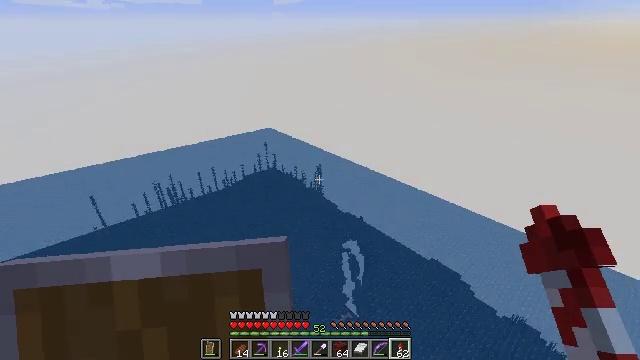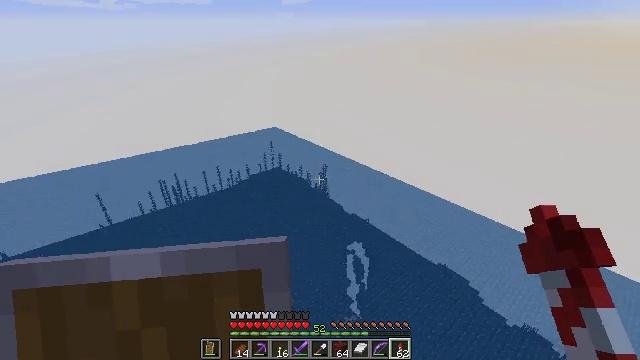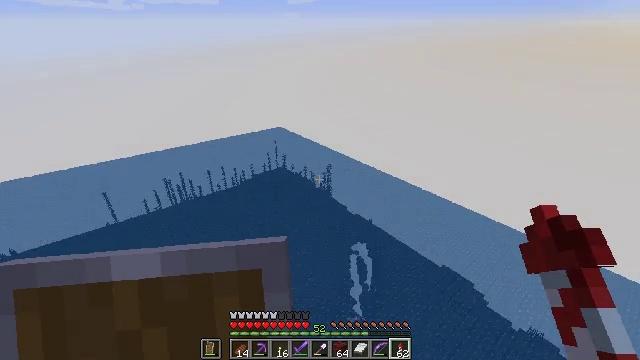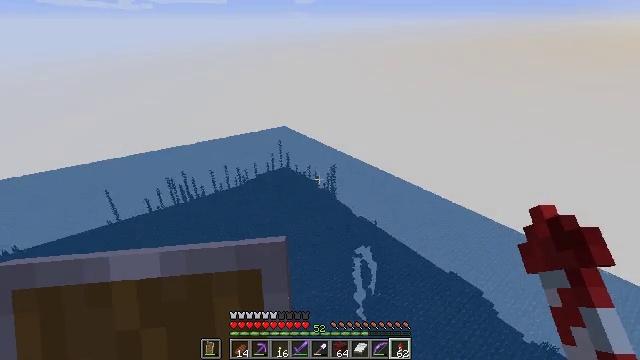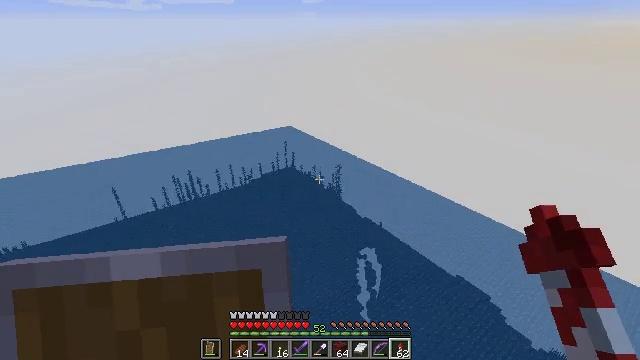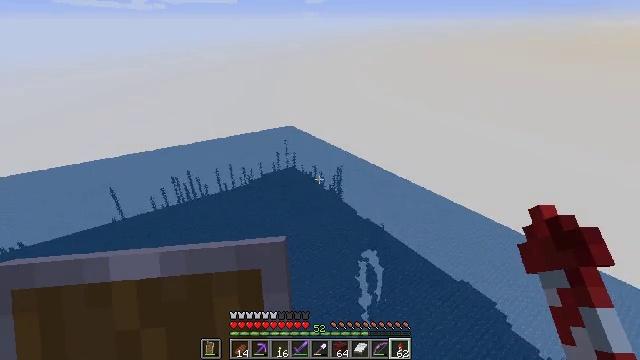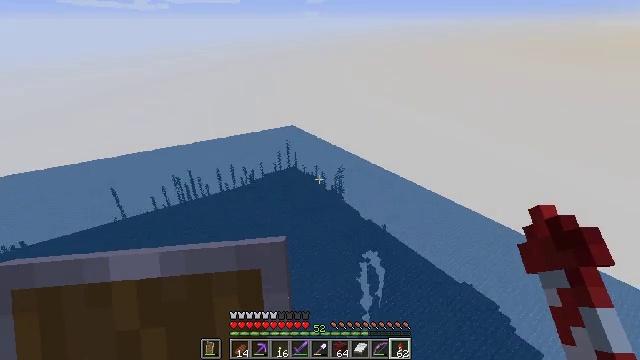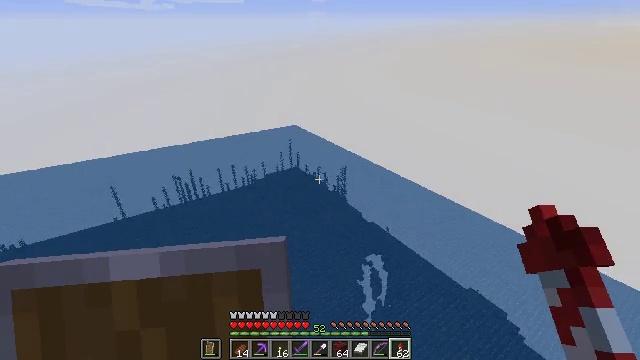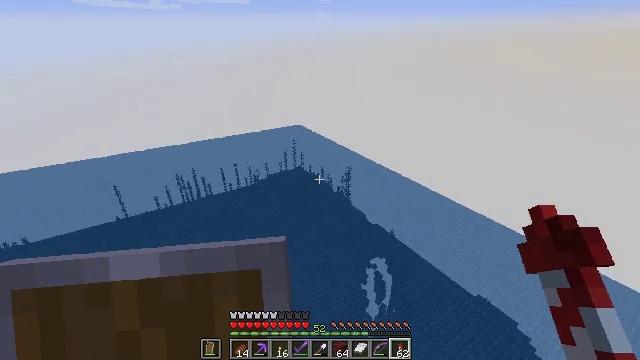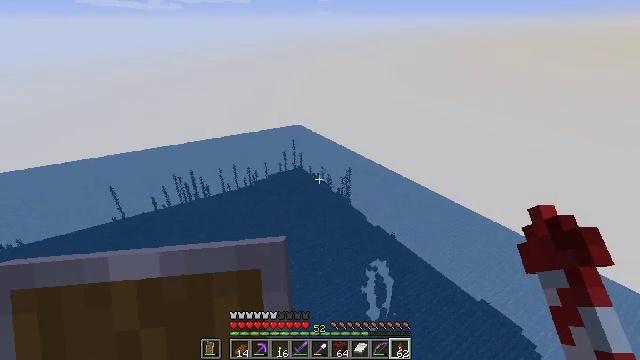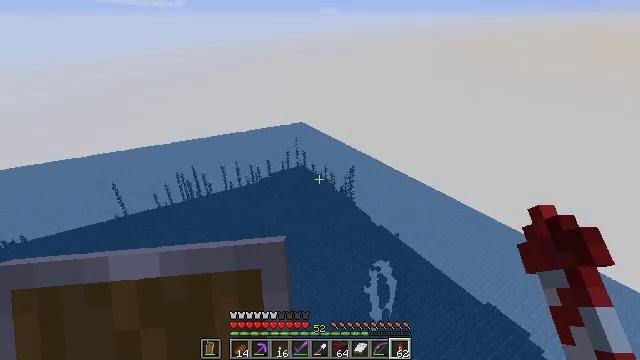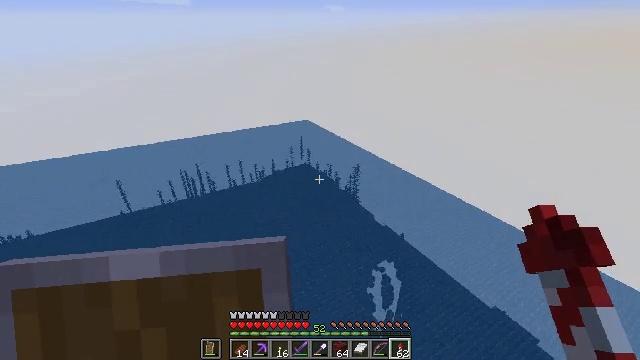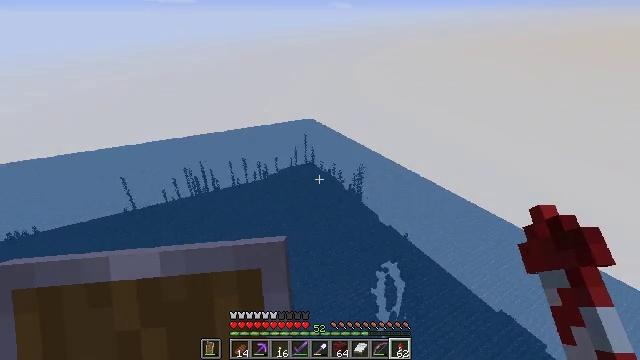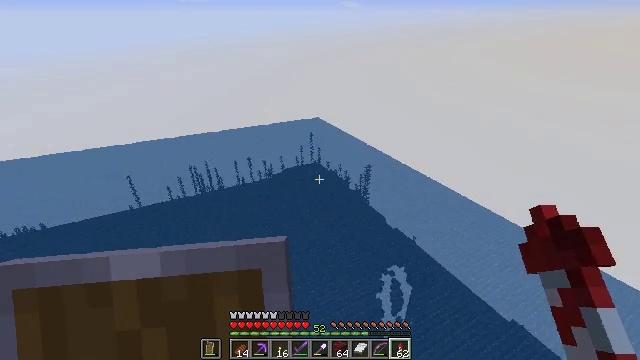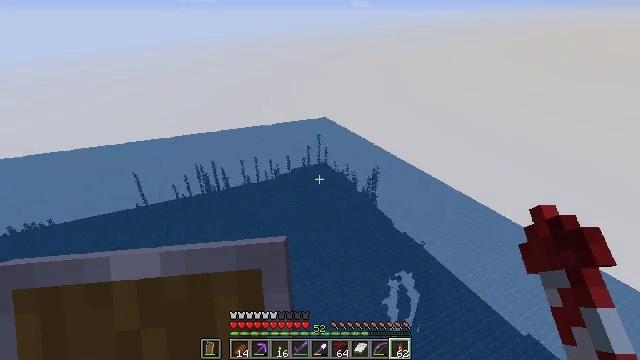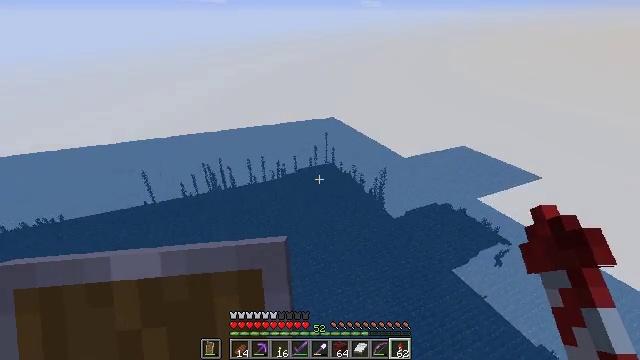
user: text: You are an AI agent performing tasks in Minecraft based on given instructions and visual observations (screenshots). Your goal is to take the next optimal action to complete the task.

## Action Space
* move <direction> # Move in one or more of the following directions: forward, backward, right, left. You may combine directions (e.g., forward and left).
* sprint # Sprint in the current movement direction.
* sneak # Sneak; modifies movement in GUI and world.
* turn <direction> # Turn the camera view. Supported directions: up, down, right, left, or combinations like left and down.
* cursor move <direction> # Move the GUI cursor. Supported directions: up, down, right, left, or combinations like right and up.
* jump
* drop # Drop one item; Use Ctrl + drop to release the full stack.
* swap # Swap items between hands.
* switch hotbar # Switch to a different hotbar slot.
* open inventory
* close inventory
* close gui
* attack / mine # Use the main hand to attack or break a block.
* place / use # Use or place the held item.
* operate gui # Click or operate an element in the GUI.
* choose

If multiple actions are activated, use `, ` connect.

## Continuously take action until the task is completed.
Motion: motion action
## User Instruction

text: Dig up the sandstone.
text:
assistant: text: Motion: turn left
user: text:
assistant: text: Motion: turn left
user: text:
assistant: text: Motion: turn left
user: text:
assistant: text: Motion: turn left
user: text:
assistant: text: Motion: no_op
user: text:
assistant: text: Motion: no_op
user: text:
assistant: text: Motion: no_op
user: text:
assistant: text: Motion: turn left
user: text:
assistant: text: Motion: no_op
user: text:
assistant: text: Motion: no_op
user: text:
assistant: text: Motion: turn left
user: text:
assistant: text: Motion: turn left
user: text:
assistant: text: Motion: turn left
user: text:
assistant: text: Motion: turn left
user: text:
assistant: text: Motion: turn left
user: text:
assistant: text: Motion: turn left
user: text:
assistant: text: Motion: turn left
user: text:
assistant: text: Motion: no_op
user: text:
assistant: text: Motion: no_op
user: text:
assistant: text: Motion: no_op
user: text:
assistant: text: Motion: no_op
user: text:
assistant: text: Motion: turn right and up
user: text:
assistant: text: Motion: turn right and up
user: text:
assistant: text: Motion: turn right
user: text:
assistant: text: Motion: turn right
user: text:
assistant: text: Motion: turn right
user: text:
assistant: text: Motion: turn right
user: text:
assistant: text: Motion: turn right
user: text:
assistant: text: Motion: turn right
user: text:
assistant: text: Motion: turn right and up